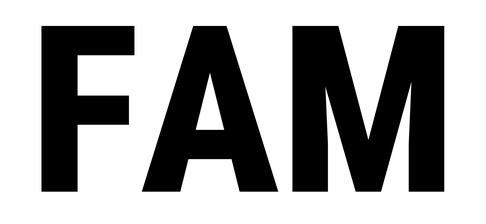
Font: Roboto_Condensed_ExtraBold